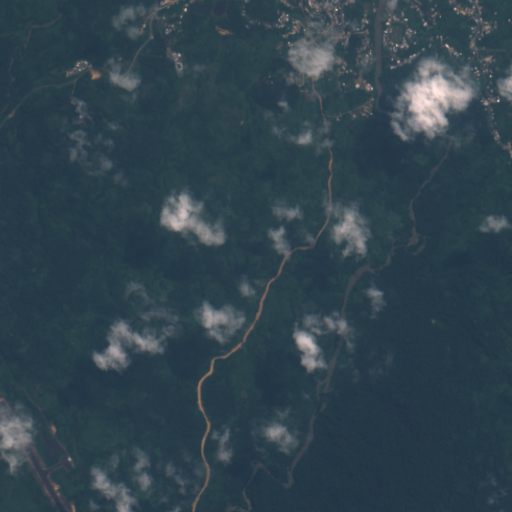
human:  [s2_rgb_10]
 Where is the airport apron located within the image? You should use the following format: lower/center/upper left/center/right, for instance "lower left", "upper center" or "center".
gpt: The airport apron is located in the lower left of the image.
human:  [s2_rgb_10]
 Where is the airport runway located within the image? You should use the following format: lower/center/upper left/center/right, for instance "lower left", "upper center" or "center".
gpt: The airport runway is located in the lower left of the image.
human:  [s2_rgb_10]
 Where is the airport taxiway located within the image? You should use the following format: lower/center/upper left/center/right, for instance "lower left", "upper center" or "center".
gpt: The airport taxiway is located in the lower left of the image.
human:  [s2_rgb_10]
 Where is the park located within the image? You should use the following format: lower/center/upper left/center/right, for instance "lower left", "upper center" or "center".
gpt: The park is located in the upper right of the image.
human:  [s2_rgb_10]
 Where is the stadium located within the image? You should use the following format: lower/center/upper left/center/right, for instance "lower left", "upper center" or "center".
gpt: The stadium is located in the upper right of the image.
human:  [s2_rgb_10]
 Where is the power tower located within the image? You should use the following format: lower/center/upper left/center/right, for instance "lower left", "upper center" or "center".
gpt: There is no power tower in the image.